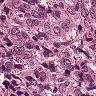
Metastatic tissue present: yes